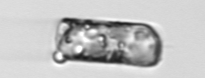
Label: Guinardia_delicatula